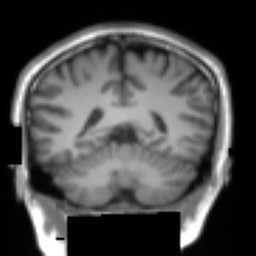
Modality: T1w
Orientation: sagittal